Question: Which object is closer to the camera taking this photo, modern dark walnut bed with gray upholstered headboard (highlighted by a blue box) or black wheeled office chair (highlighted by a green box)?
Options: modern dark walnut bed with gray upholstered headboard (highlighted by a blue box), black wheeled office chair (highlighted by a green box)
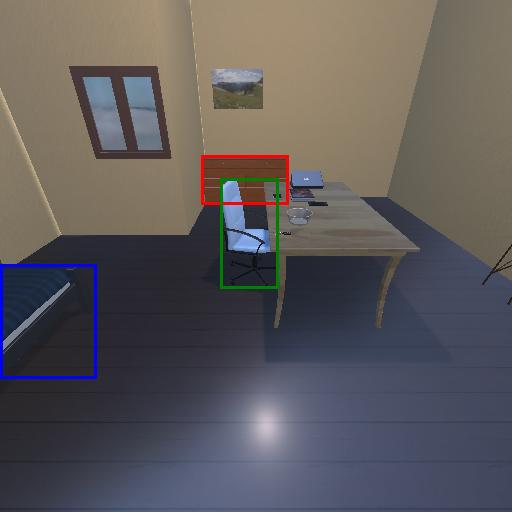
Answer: modern dark walnut bed with gray upholstered headboard (highlighted by a blue box)